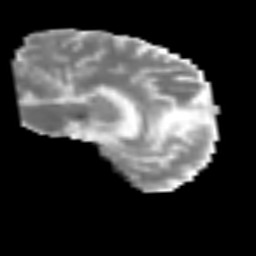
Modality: MD
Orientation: sagittal
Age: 42
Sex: male
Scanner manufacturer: siemens
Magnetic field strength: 3 T
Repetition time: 3.2 s
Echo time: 0.081 s